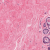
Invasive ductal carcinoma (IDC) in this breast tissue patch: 0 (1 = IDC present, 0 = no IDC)